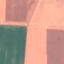
Land use / land cover: AnnualCrop